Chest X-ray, PA view. Patient: 43 years old, sex M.
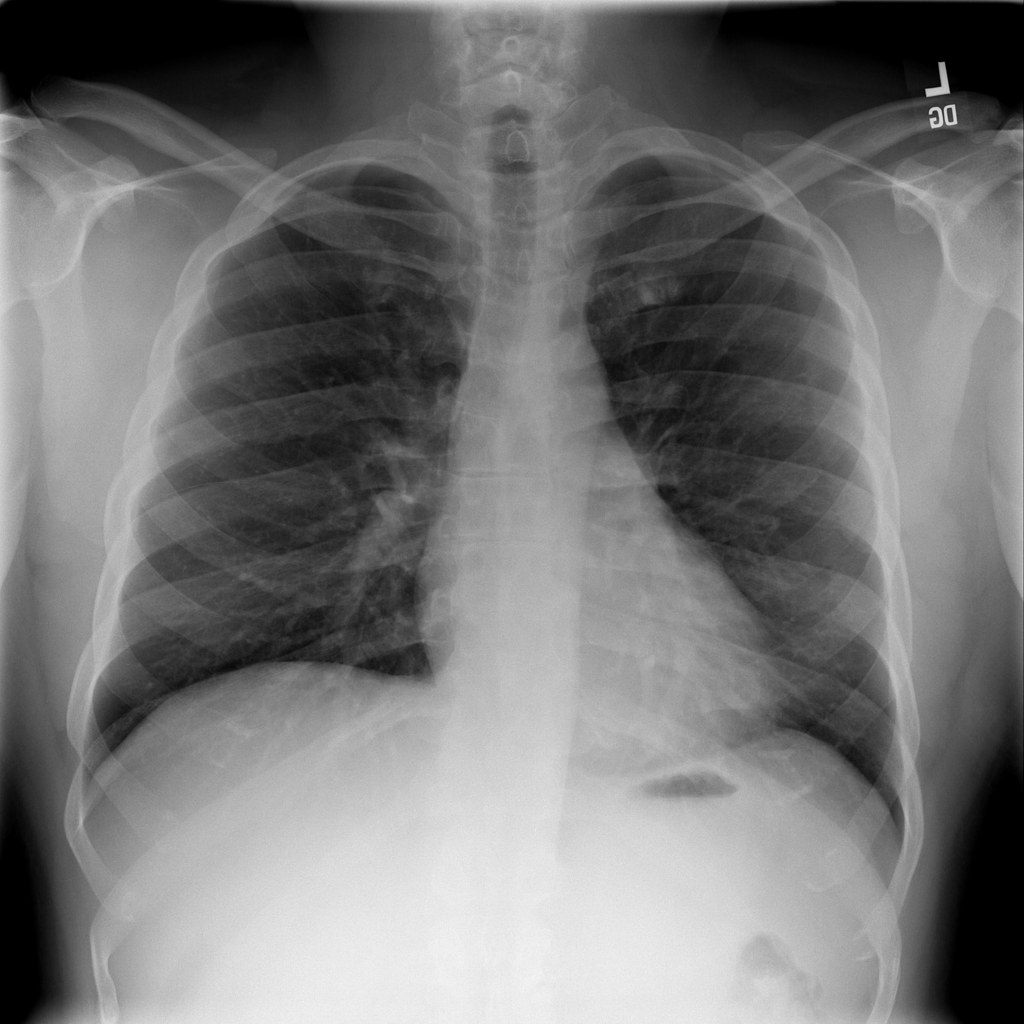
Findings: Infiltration